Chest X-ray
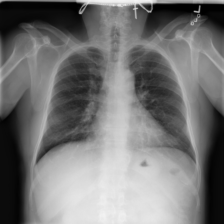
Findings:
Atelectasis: negative
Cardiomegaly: negative
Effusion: negative
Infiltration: negative
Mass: negative
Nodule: negative
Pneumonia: negative
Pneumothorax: negative
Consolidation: negative
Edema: negative
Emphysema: negative
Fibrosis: negative
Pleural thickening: negative
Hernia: negative